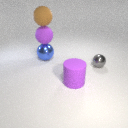
small gray metal sphere to the right of large blue metal sphere